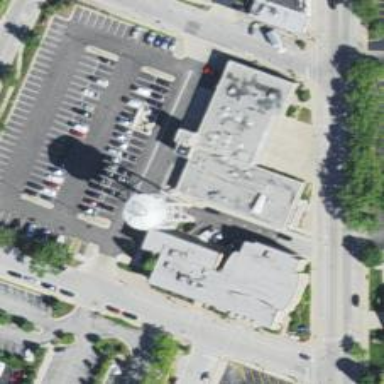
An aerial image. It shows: Water tower that is man-made.